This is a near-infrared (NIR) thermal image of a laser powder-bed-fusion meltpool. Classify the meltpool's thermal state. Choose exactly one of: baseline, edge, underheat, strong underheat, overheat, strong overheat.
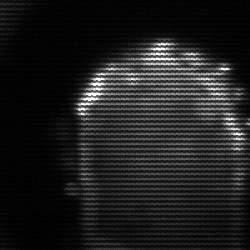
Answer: baseline